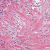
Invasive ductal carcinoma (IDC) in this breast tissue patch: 1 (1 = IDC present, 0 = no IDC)